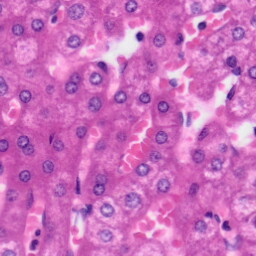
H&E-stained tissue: Liver